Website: bh-photo
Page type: customer-info-address
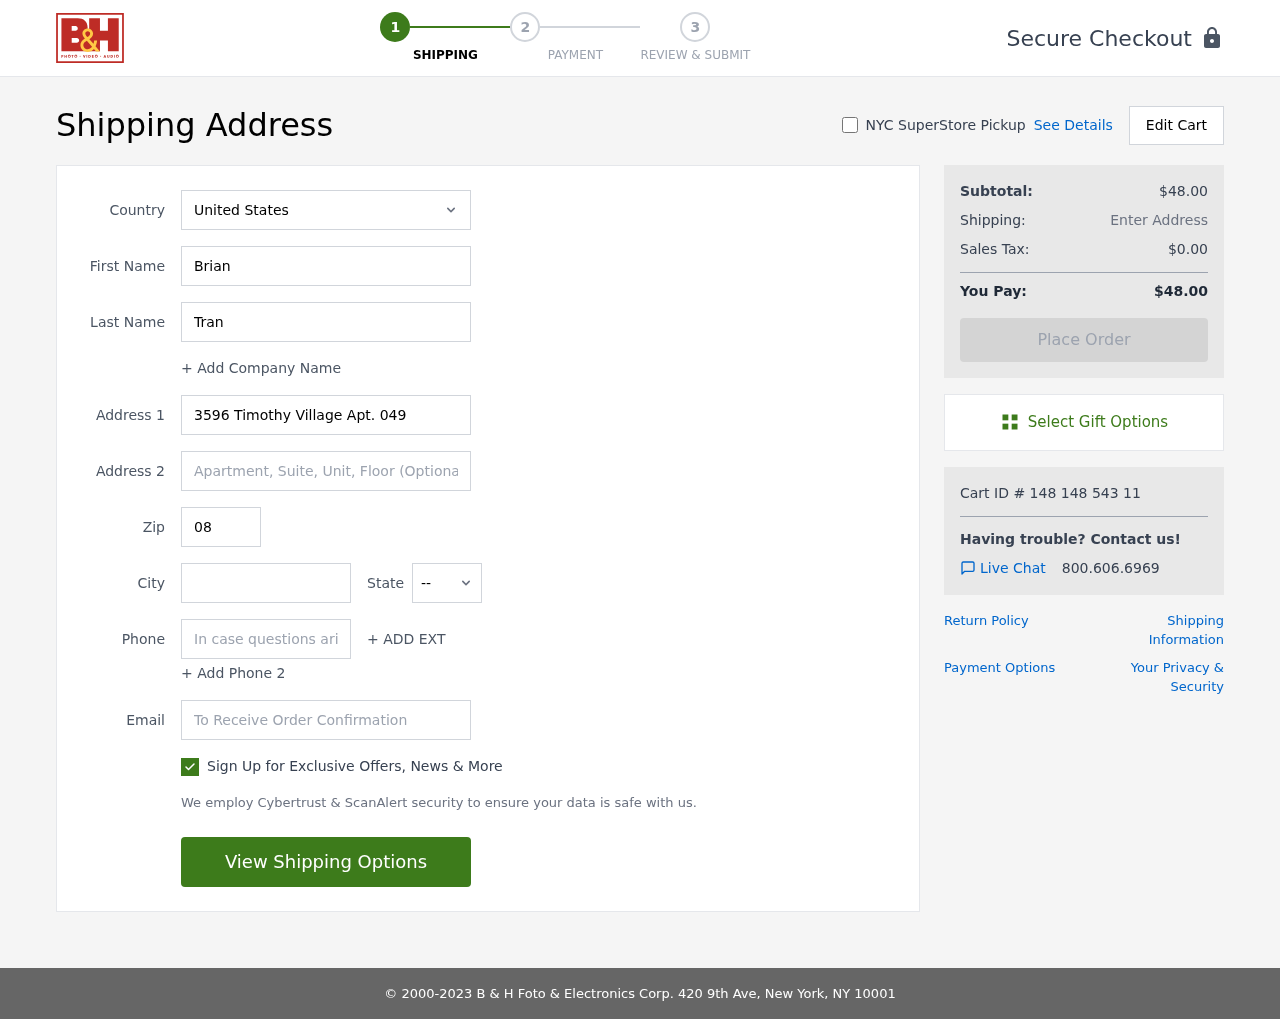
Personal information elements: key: PII_CITY
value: Lake Ruthberg
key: PII_COUNTRY
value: United States
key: PII_EMAIL
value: brian.tran@gmail.com
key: PII_FIRSTNAME
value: Brian
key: PII_LASTNAME
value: Tran
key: PII_PHONE
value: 8635473939
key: PII_POSTCODE
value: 08585
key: PII_STATE_ABBR
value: SC
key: PII_STREET
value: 3596 Timothy Village Apt. 049
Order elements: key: ORDER_SUBTOTAL
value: $48.00
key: ORDER_TAX
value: $0.00
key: ORDER_TOTAL
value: $48.00
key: ORDER_ID
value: Cart ID # 148 148 543 11